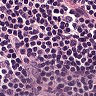
Metastatic tissue present: no